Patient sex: F
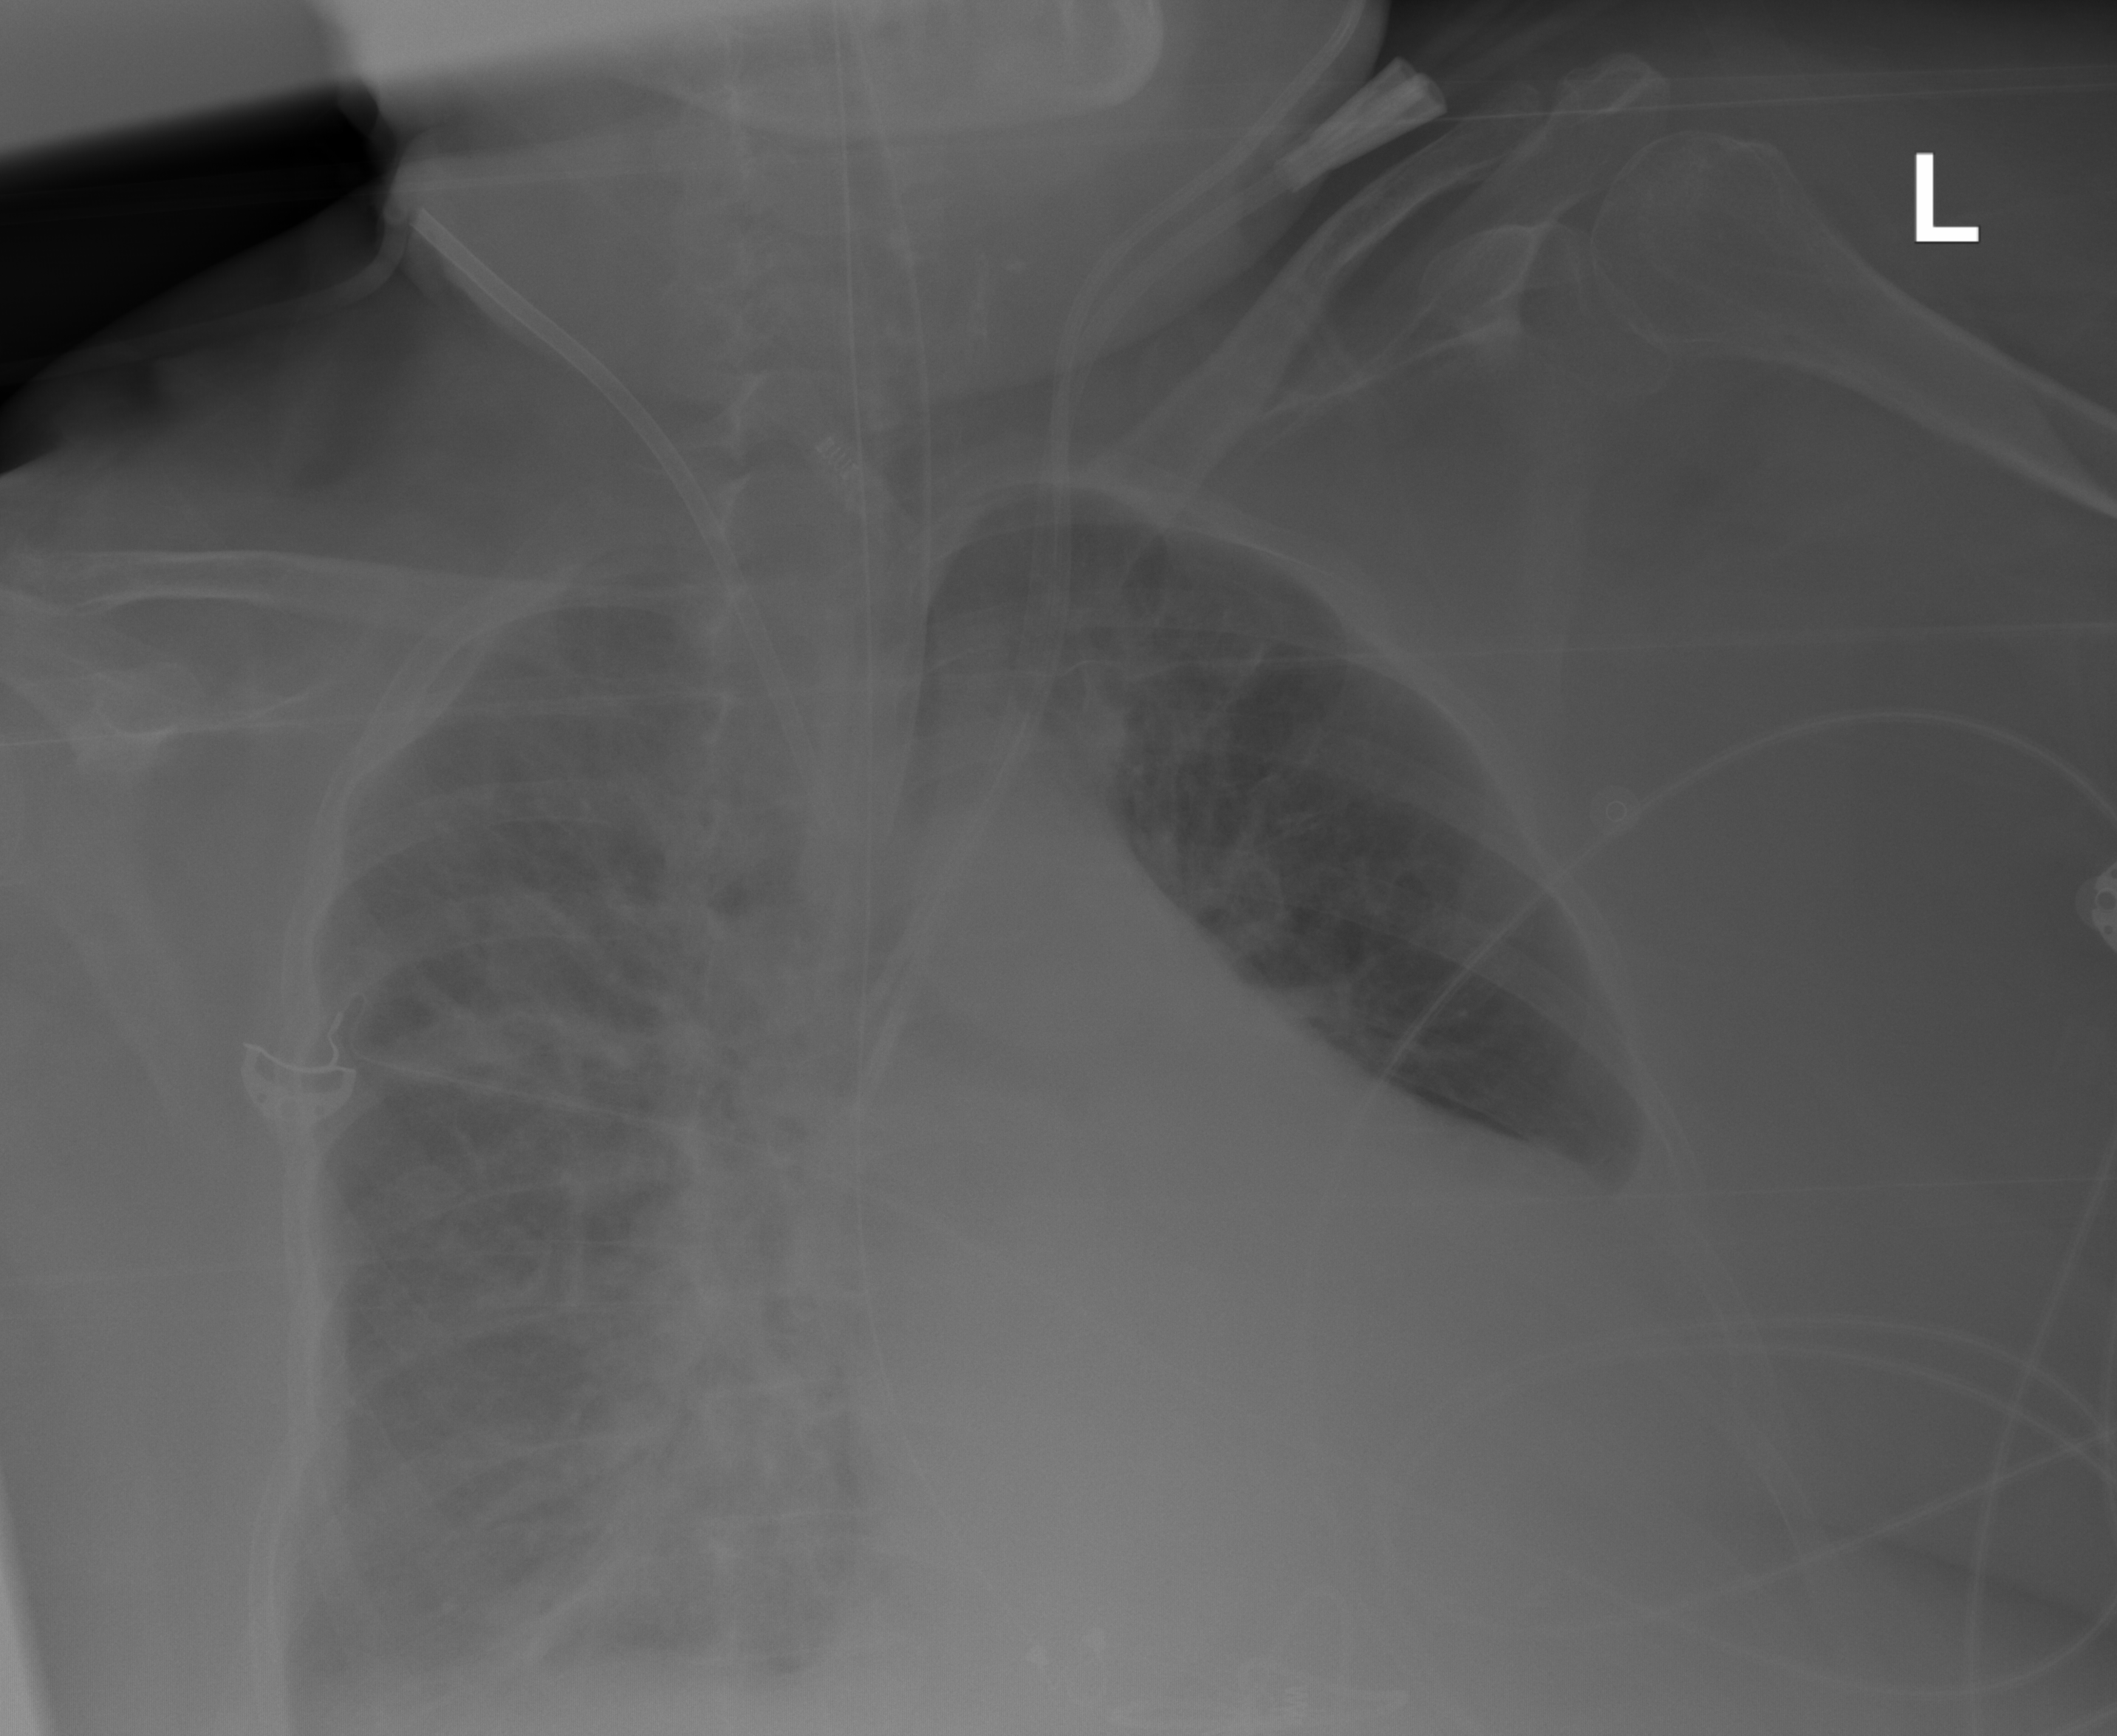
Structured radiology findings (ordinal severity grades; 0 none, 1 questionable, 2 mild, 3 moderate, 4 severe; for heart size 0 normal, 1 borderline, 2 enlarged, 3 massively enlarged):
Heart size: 3
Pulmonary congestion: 2
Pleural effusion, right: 2
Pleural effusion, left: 2
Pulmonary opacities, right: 2
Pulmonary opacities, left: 1
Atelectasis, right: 3
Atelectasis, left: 2